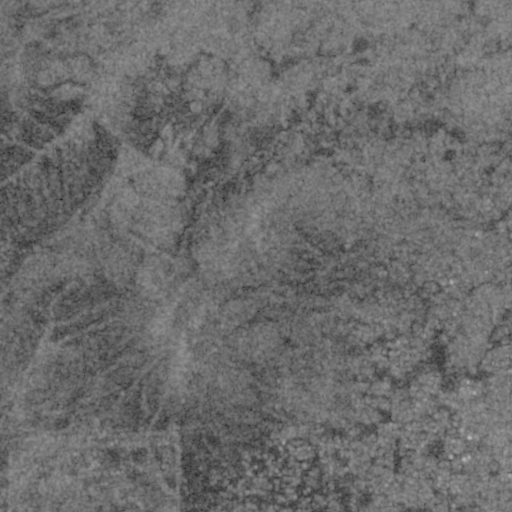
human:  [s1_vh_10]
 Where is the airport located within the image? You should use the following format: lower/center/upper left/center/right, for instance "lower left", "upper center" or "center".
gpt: The airport is located in the upper right of the image.
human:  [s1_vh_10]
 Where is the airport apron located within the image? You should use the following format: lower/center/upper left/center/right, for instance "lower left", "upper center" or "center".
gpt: The airport apron is located in the center right of the image.
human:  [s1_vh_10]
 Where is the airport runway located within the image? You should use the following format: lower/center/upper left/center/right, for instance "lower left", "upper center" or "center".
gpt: The airport runway is located in the upper right of the image.
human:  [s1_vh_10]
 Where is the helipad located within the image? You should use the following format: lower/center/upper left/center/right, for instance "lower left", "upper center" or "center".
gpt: The helipad is located in the lower center of the image.
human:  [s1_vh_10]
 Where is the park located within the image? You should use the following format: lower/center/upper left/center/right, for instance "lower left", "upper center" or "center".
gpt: The park is located in the lower right of the image.
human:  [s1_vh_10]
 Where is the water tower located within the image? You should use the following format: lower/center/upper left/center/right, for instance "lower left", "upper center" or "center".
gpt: The water tower is located in the lower right of the image.
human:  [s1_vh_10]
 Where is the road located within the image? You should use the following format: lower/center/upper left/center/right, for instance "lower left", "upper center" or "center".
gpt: There is no road in the image.

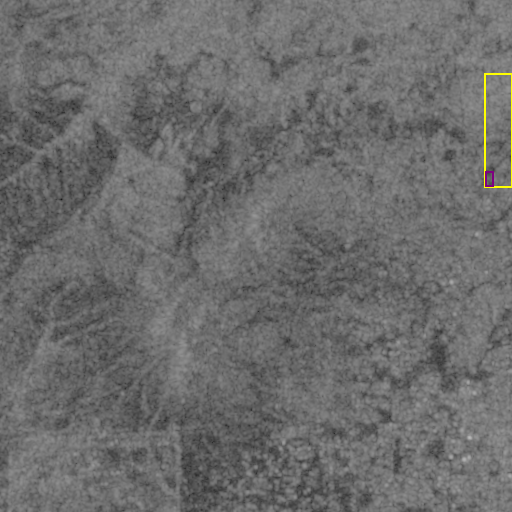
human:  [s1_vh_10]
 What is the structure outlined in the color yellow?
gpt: The structure outlined in yellow is an airport.
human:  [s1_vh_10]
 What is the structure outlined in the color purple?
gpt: The structure outlined in purple is an airport apron.
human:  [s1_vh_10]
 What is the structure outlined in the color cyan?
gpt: There is no cyan outline.